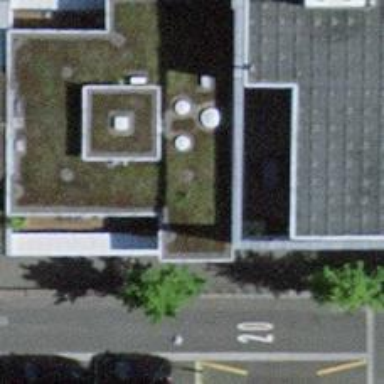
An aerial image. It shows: Cafe.